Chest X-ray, AP view. Patient: 47 years old, sex F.
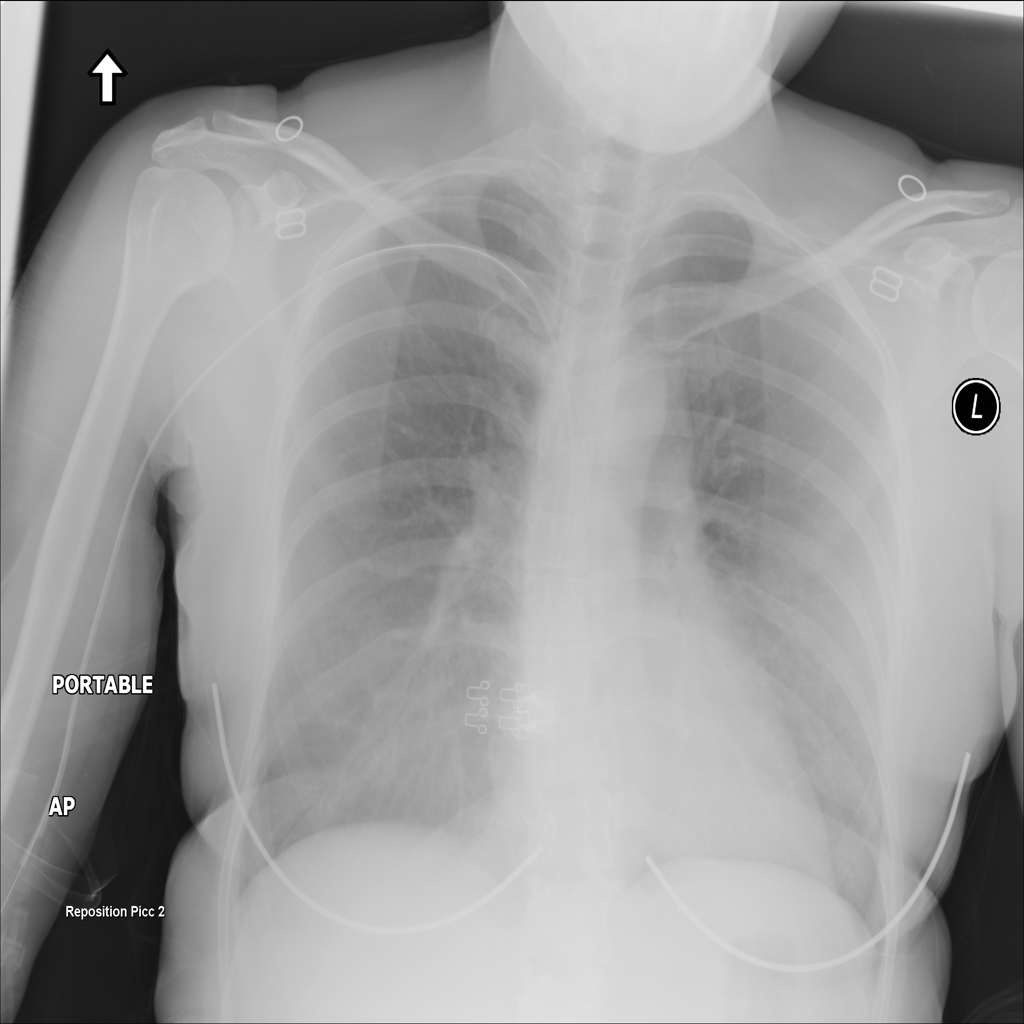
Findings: No Finding